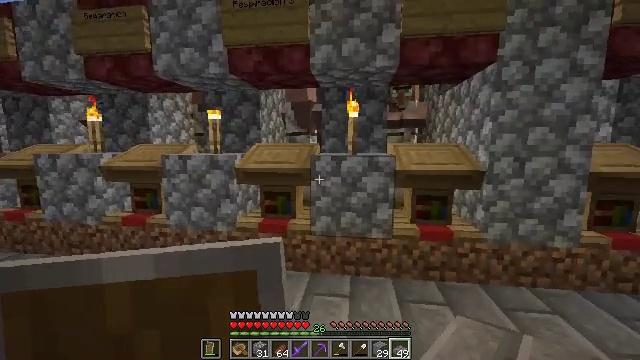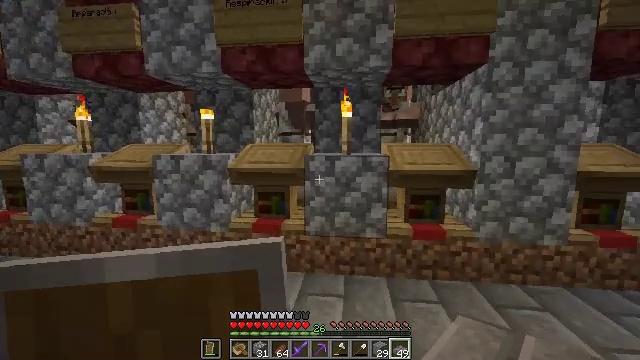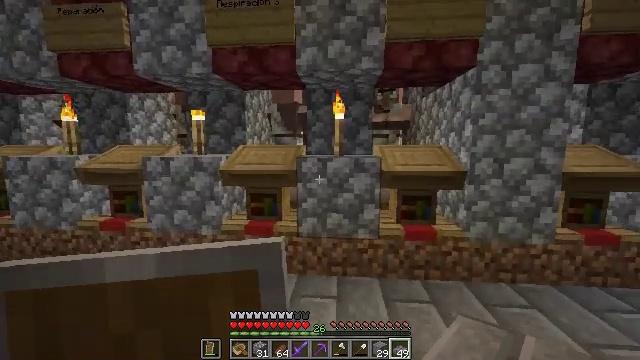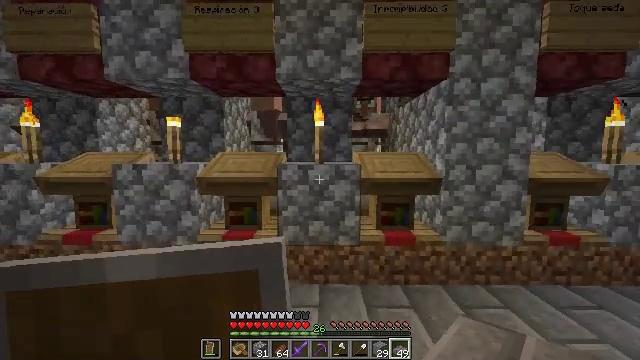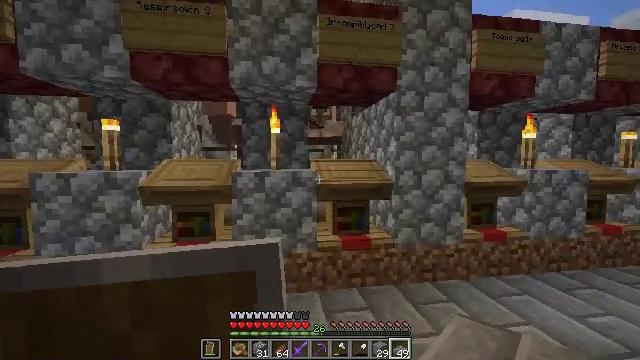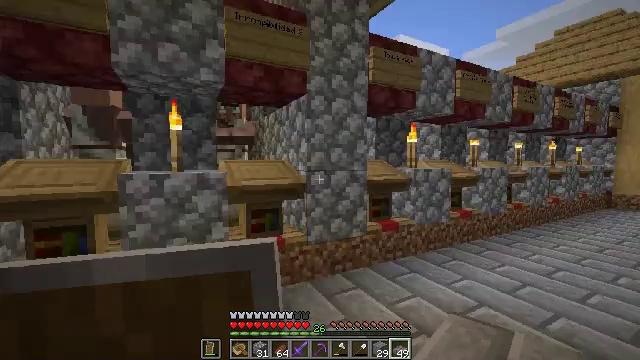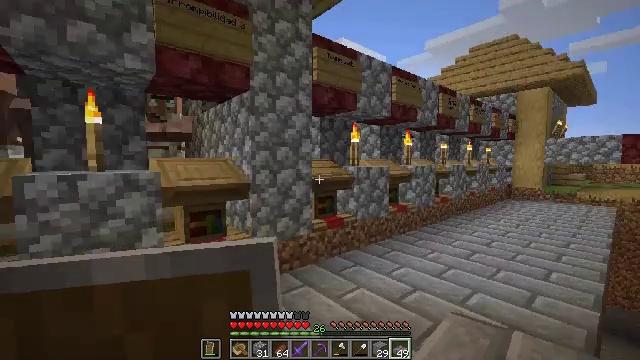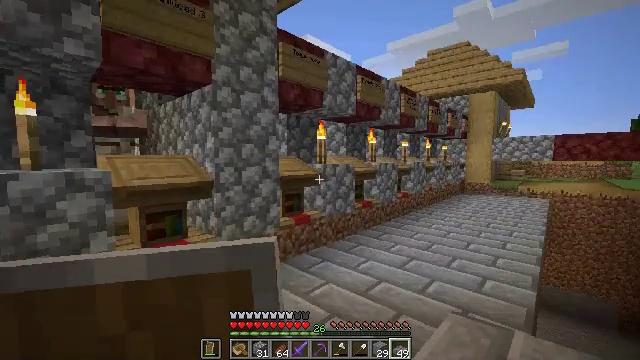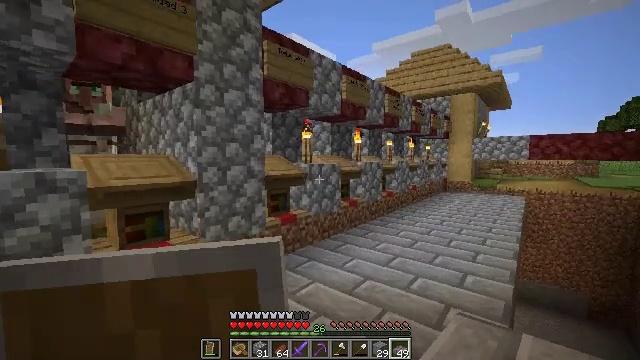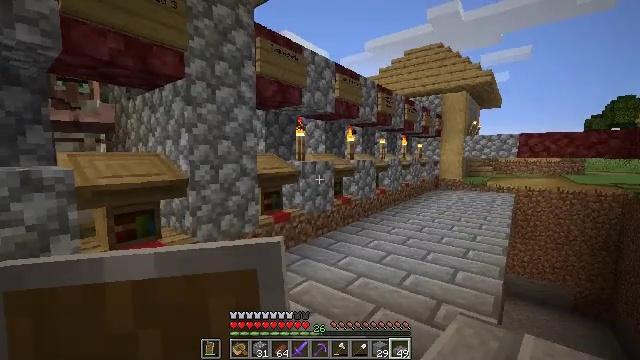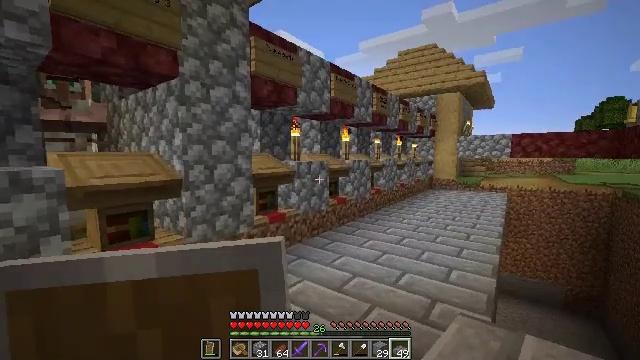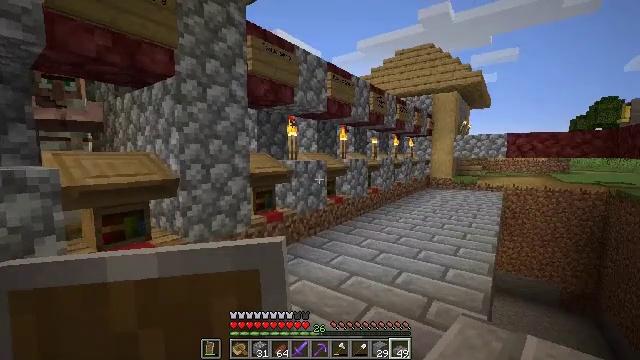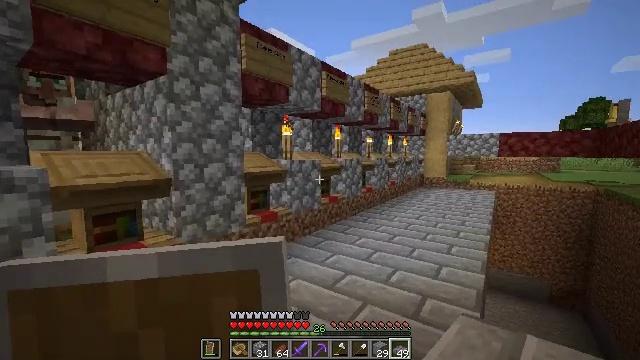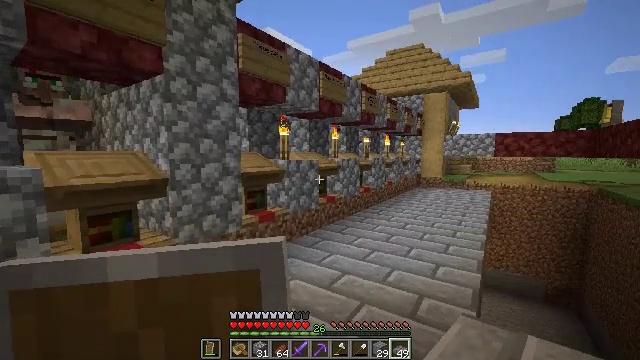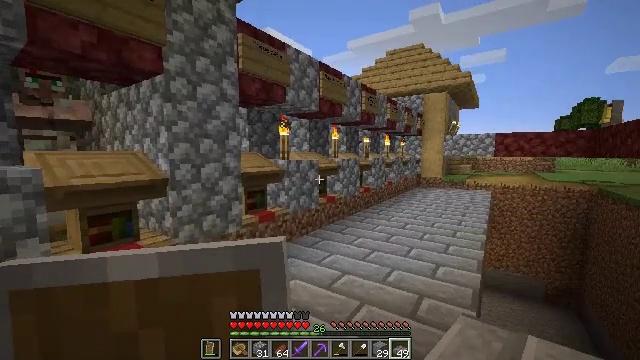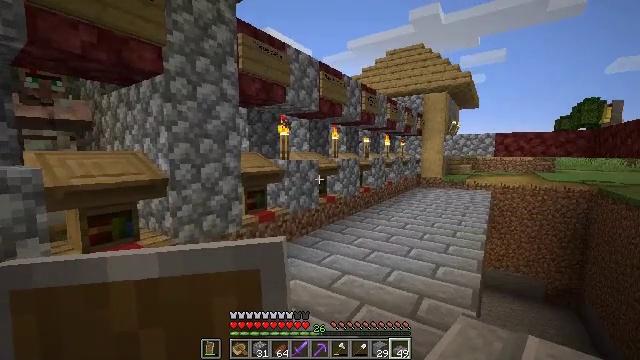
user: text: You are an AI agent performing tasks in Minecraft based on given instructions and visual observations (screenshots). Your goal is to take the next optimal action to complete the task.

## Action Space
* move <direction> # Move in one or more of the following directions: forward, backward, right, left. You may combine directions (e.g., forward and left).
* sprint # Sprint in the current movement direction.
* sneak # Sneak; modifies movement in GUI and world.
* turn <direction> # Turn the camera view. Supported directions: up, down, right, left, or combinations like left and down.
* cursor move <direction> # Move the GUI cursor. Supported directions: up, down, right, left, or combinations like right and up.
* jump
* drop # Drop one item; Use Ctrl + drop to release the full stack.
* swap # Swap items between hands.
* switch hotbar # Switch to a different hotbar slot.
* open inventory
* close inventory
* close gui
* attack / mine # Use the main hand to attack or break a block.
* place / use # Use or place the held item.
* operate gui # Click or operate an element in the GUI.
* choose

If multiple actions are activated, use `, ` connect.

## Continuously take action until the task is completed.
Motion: motion action
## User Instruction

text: Left click on the iron door to break it.
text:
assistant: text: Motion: turn right
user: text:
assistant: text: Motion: turn right
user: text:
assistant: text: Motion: turn right and up
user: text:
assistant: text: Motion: turn right and up
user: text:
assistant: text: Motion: turn right
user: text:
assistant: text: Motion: turn right
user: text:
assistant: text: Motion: turn right
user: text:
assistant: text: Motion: turn right
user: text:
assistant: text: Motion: turn right
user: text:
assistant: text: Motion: turn right
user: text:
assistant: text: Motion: no_op
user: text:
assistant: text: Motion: turn right
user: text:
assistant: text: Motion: no_op
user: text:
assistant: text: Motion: no_op
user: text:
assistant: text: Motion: no_op
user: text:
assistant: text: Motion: no_op
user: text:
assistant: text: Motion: turn left
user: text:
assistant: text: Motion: turn left
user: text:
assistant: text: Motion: turn left
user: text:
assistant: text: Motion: turn left
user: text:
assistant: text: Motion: turn left
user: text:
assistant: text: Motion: turn left
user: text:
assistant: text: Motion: turn left
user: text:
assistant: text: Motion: turn left and up
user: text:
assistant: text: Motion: turn left and up
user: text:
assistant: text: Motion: turn left and up
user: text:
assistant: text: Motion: turn left and up
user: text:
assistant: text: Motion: turn left and up
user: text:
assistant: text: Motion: turn left and up
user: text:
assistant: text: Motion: move back